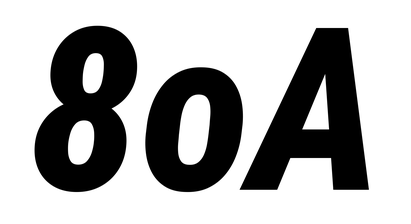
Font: Roboto-Italic_Condensed_ExtraBold_Italic